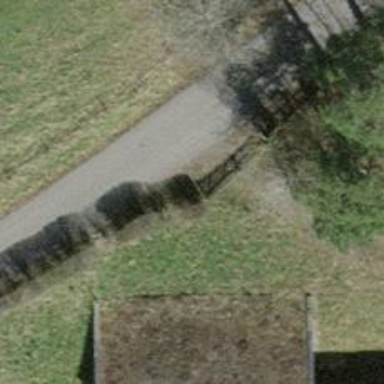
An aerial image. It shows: Hedge barrier.